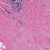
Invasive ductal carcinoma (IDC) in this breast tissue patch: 0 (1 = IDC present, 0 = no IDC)